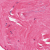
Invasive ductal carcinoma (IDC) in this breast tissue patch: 0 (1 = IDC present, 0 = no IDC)